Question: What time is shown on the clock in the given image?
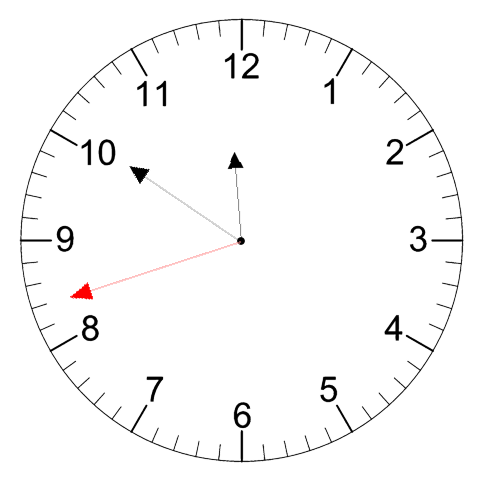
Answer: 11:50:42